Aerial crown-view tile of a tropical tree (Barro Colorado Island, Panama), acquired 20250512:
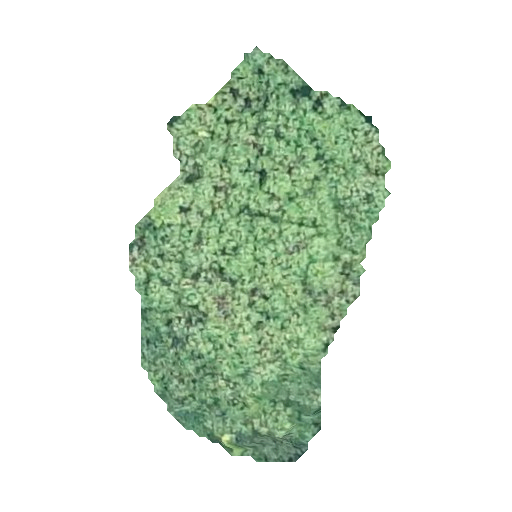
Species: Cecropia insignis
GBIF accepted scientific name: Cecropia insignis
Crown area: 104.857 m²